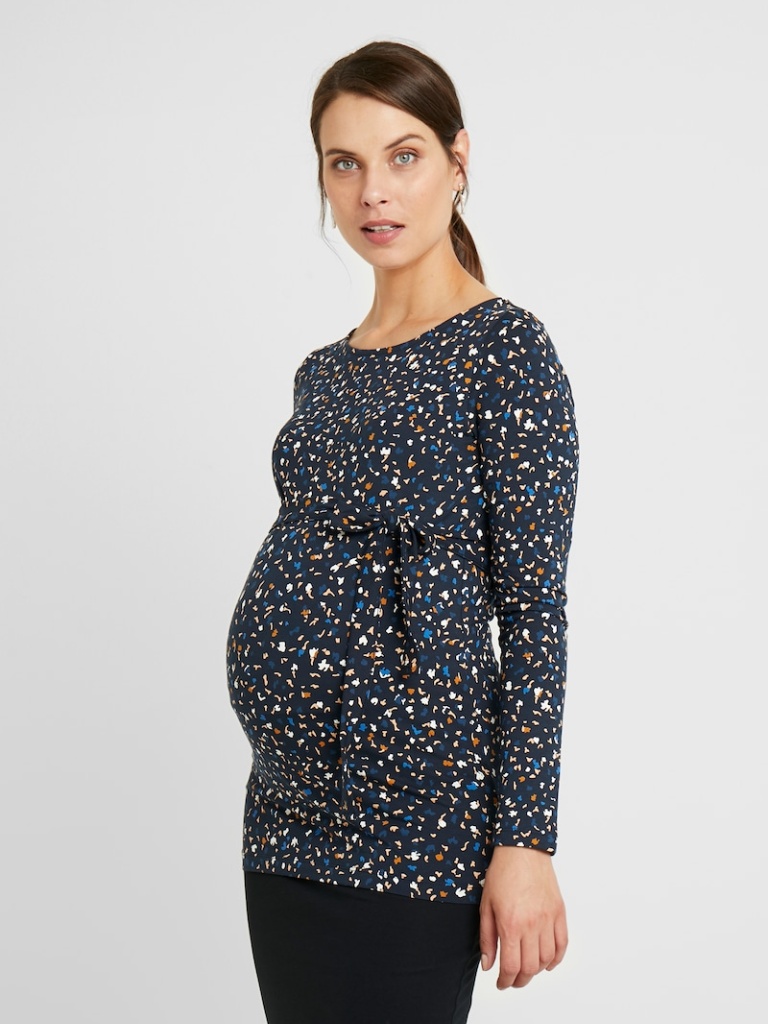
cotton relaxed a long-sleeved with the sleeves down hip length Untucked crew blouse